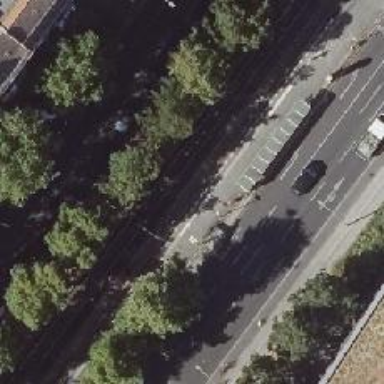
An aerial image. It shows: Tram stop position for public transport.